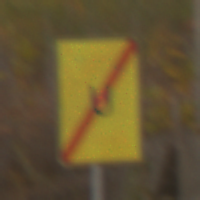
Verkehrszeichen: EndeUmleitung
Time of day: SunriseSunset
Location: Roofed (Suburban)
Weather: Clear
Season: NotSpecified
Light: Natural